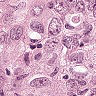
Metastatic tissue present: yes